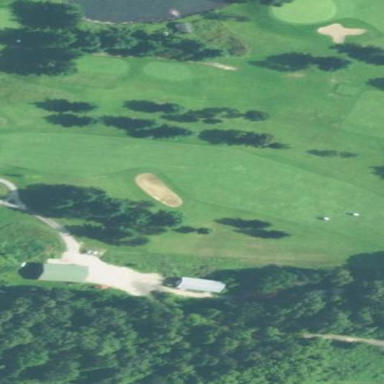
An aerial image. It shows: Golf fairway surrounded by grass.